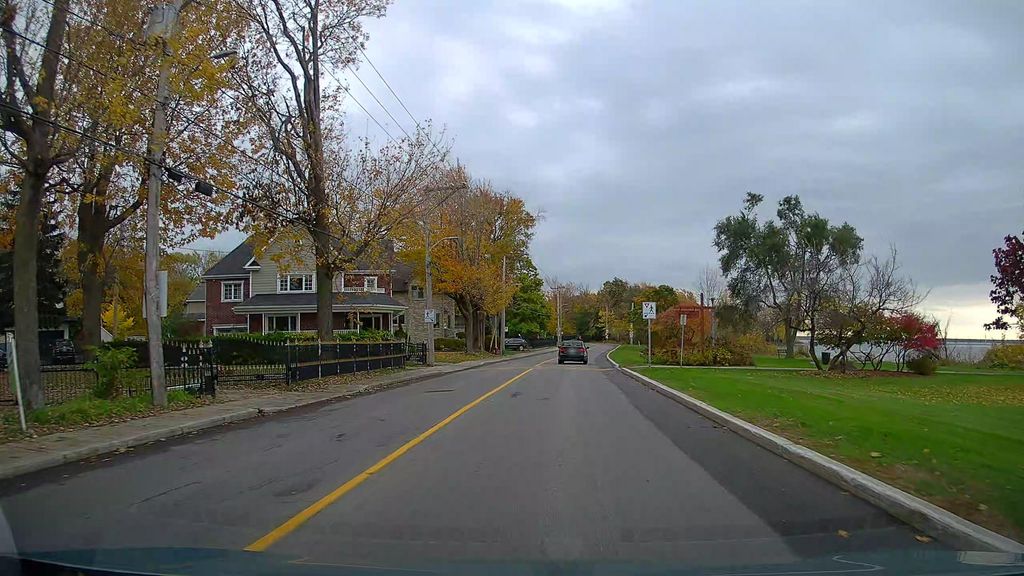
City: montreal